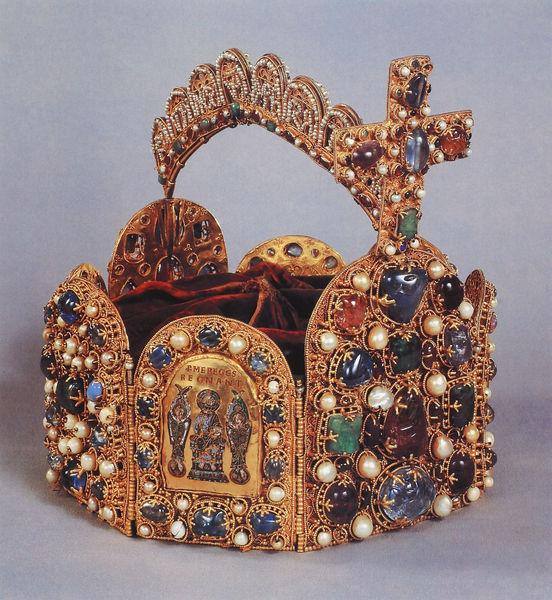
Titel: Reichskrone des Heiligen Römischen Reiches
Institution: Wien, Schatzkammer
Schlagwörter: blau, schmuck, rot, samt, steine, gold, stoff, edelsteine, krone, perlen, schrift, bogen, figuren, inschrift, foto, kreuz, verziert, achteckig, ornat, latein, sechseckig, ikonen, prunkvoll, goldschmiedearbeit, smaragde, gemmen, lapislazuli, saphyr, türkise, thronschatz, kaiserkrone, deutsches reich, ametysth